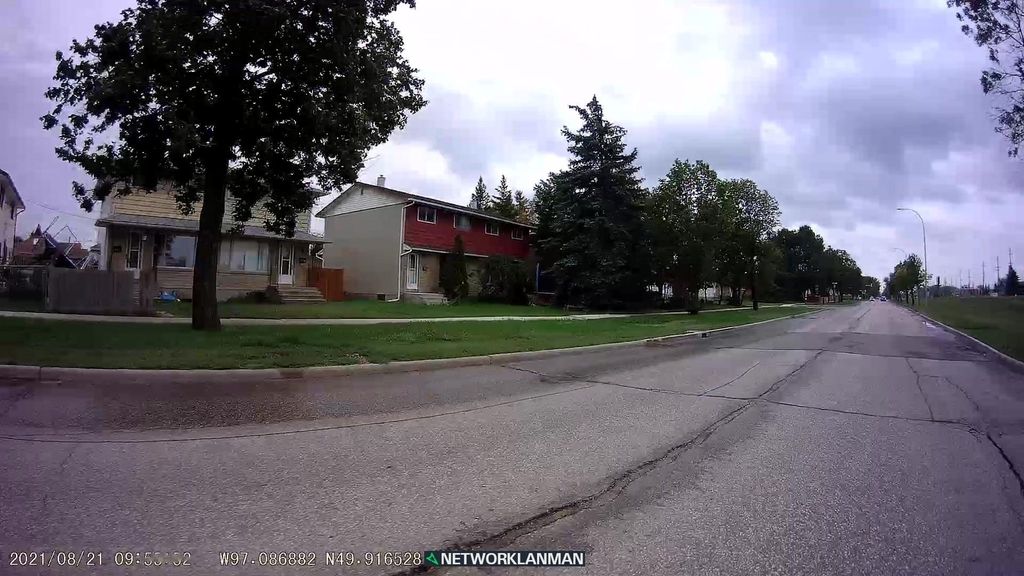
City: winnipeg